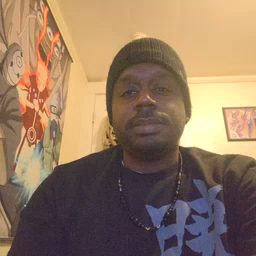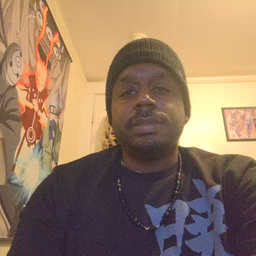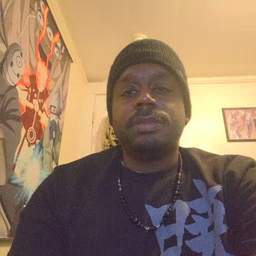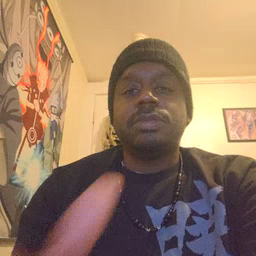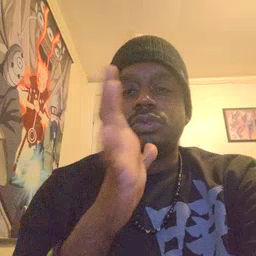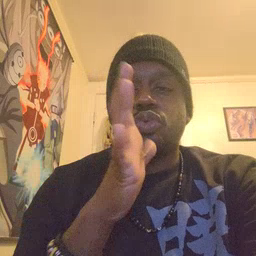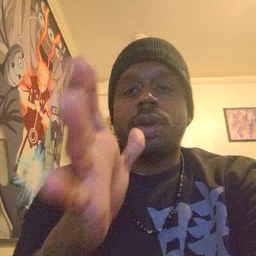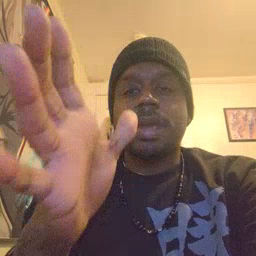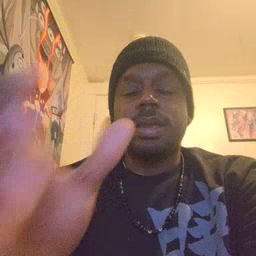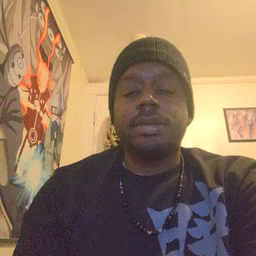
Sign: grandma